Question: I would like to make this type input box. But I don't know the exact html code.

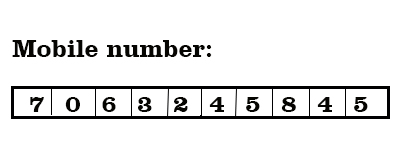
Answer: If you want fully working code, then you may need to use CSS and Javascript along with html. I have written a sample code which contains 10 digits of input and a button. It does the below three functionalities.
1.Each digit allows only numbers and length of a digit is 1. It means you can not enter more than one digit.
2.Once you enter a digit the cursor automatically moves to next digit.
3.On clicking on the button (Get Phone Number) you get the entered phone number as alert.
You can change the code as per your need.
# Code:
'''
<!DOCTYPE html>
<html>
<style type="text/css">
table,td{
border-collapse: collapse;
padding:0;
border:2px solid black;
}
td input{
width:20px;
}
</style>
<script type="text/javascript">
var currentDigit = 1;
function isNumberKey(evt){
var charCode = (evt.which) ? evt.which : event.keyCode
if (charCode > 31 && (charCode < 48 || charCode > 57))
return false;
return true;
}
function moveToNextInputDigit(e){
currentDigit = parseInt(e.id.replace("digit",""));
currentDigit++;
if(e.value.length == 1 && currentDigit<=10 && document.getElementById("digit"+currentDigit).value.length!=1)
{
document.getElementById("digit"+currentDigit).focus();
}
}
function getPhoneNumber()
{
var phoneNumber = "";
for(var i=1;i<=10;i++)
{
phoneNumber += document.getElementById("digit"+i).value;
}
alert("Phone Number: "+ phoneNumber);
}
</script>
<body>
<table>
<tr>
<td><input id="digit1" type="text" maxlength="1" onkeypress="return isNumberKey(event)" onkeyup ="moveToNextInputDigit(this)"></td>
<td><input id="digit2" type="text" maxlength="1" onkeypress="return isNumberKey(event)" onkeyup ="moveToNextInputDigit(this)"></td>
<td><input id="digit3" type="text" maxlength="1" onkeypress="return isNumberKey(event)" onkeyup ="moveToNextInputDigit(this)"></td>
<td><input id="digit4" type="text" maxlength="1" onkeypress="return isNumberKey(event)" onkeyup ="moveToNextInputDigit(this)"></td>
<td><input id="digit5" type="text" maxlength="1" onkeypress="return isNumberKey(event)" onkeyup ="moveToNextInputDigit(this)"></td>
<td><input id="digit6" type="text" maxlength="1" onkeypress="return isNumberKey(event)" onkeyup ="moveToNextInputDigit(this)"></td>
<td><input id="digit7" type="text" maxlength="1" onkeypress="return isNumberKey(event)" onkeyup ="moveToNextInputDigit(this)"></td>
<td><input id="digit8" type="text" maxlength="1" onkeypress="return isNumberKey(event)" onkeyup ="moveToNextInputDigit(this)"></td>
<td><input id="digit9" type="text" maxlength="1" onkeypress="return isNumberKey(event)" onkeyup ="moveToNextInputDigit(this)"></td>
<td><input id="digit10" type="text"maxlength="1" onkeypress="return isNumberKey(event)" onkeyup ="moveToNextInputDigit(this)"></td>
</tr>
</table>
<input type = "button" value="Get Phone Number" onClick="getPhoneNumber()">
</body>
</html>
'''
# Output:
<URL>
You can see working code here : <URL>